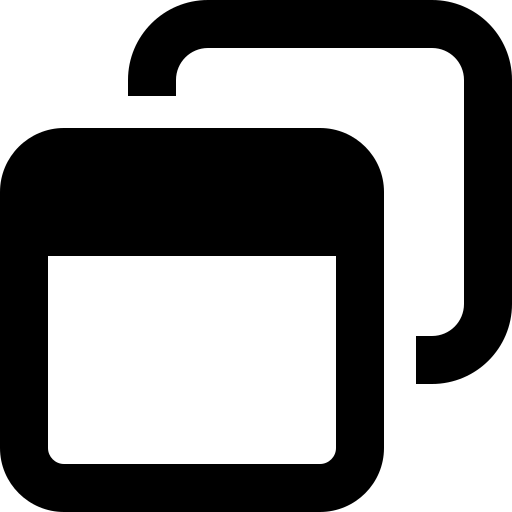
Tags: icon, FontAwesome, fa-icon, outline, window, restore